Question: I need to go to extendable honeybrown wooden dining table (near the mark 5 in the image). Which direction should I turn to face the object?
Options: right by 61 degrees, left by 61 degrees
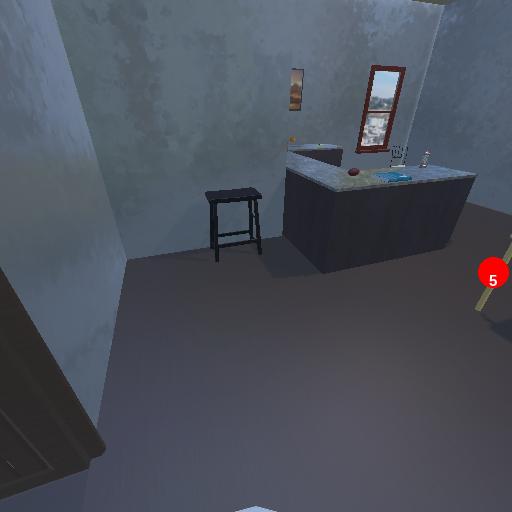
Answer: right by 61 degrees